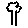
Label: tree